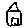
Label: house